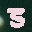
Label: 3